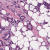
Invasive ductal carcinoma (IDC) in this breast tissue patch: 1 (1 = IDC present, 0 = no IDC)